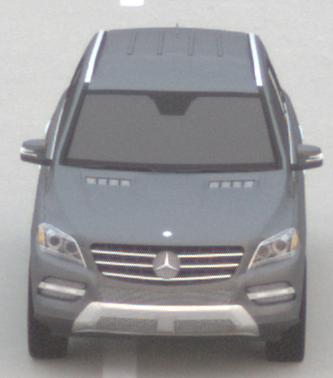
Make: Mercedes-Benz
Model: ML 350
Detailed model: M-Class (166)
Model produced from: 2011/11
Model produced until: 2014/10
Doors: 5
Color: gray
Road condition: dry road
Daytime: sunrise or sunset
Contrast: low contrast